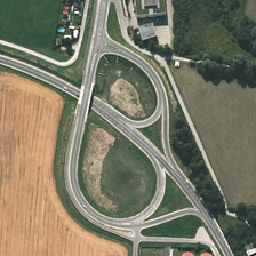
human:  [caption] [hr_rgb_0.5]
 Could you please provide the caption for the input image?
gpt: Two circles of viaducts lie on a farm with some houses inside.

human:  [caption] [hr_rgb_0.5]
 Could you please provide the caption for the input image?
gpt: a b shaped viaduct is next to a yellow land .

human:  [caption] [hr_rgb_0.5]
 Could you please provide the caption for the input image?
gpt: The viaduct with two loops is located on the land of a farm with several houses.

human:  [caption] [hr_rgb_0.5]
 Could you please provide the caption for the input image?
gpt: side roads connect the flyover and the road below it passing by the bald farmland and several houses .

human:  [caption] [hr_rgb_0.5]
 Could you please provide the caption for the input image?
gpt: The viaduct with two rings stands on the ground of the farm with several houses.